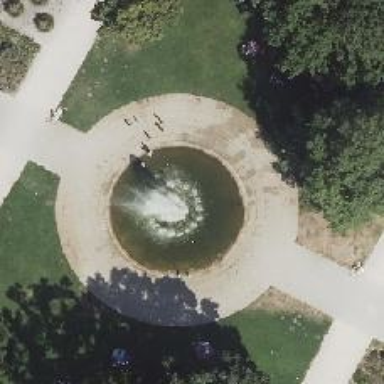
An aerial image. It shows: Fountain.